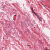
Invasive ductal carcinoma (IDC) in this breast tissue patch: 0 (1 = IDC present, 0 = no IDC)